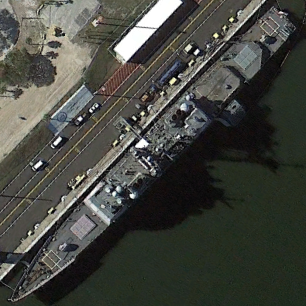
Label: cruiser